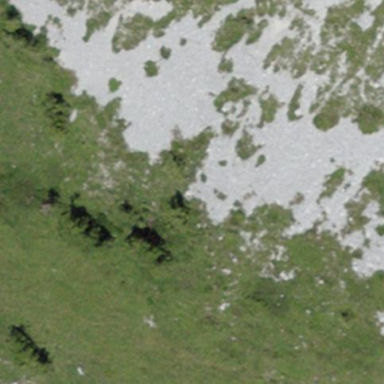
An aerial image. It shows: Natural scree.